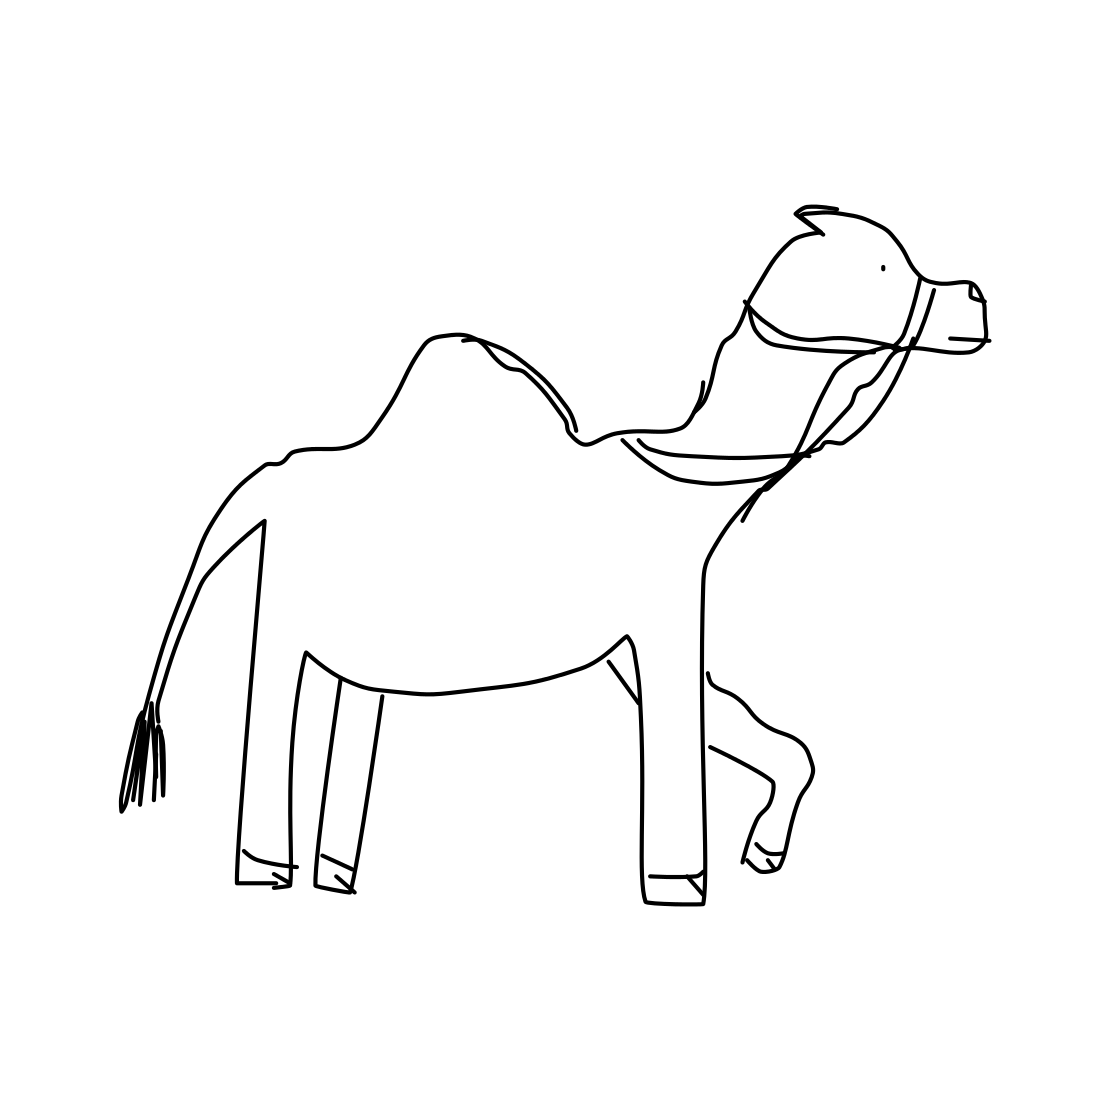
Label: camel